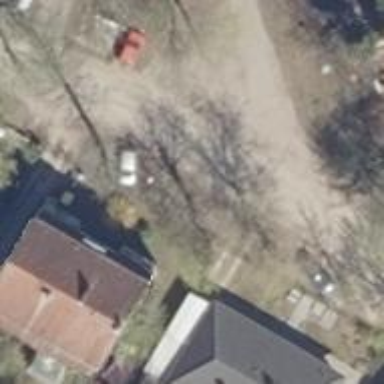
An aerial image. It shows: Residential building.